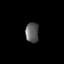
Tissue: skin
Cell type: Epithelial cells
Senescence score: 0.1923
Nuclear area (px): 263
Mean DAPI intensity: 93.51